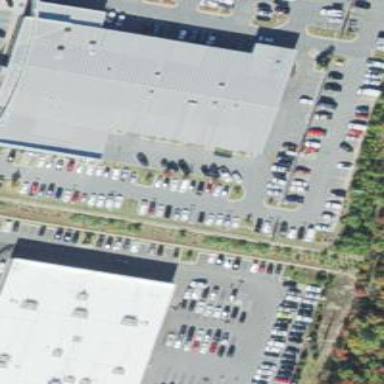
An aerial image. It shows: Building that houses car shop.